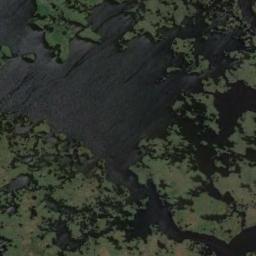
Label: wetland